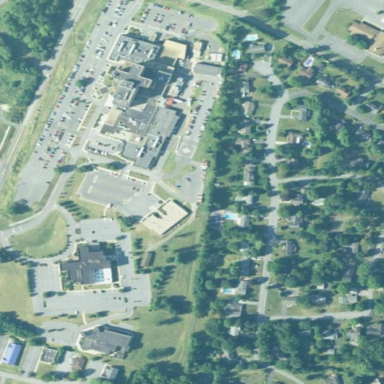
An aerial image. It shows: Hospital.